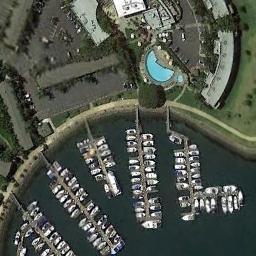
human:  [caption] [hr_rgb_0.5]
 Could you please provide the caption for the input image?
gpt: There are many ships in the harbor .

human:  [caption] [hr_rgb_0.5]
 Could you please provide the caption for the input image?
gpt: Many ships moored on the sea next to the harbor next to the square .

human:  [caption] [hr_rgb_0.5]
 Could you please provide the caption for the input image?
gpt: The harbor has lots of neatly docked boats and some buildings and a pool are next to the harbor .

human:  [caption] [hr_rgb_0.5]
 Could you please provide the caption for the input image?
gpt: There are containers on the harbor shore .

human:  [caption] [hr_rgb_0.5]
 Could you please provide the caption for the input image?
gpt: There are some buildings and a swimming pool beside the harbor .